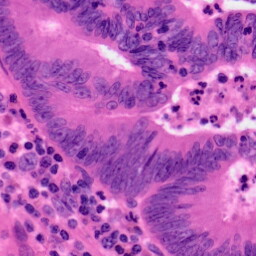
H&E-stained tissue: Colon